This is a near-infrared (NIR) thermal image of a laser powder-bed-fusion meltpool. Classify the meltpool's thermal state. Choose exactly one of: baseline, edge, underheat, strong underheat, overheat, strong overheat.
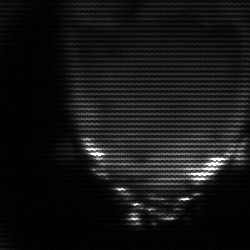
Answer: edge